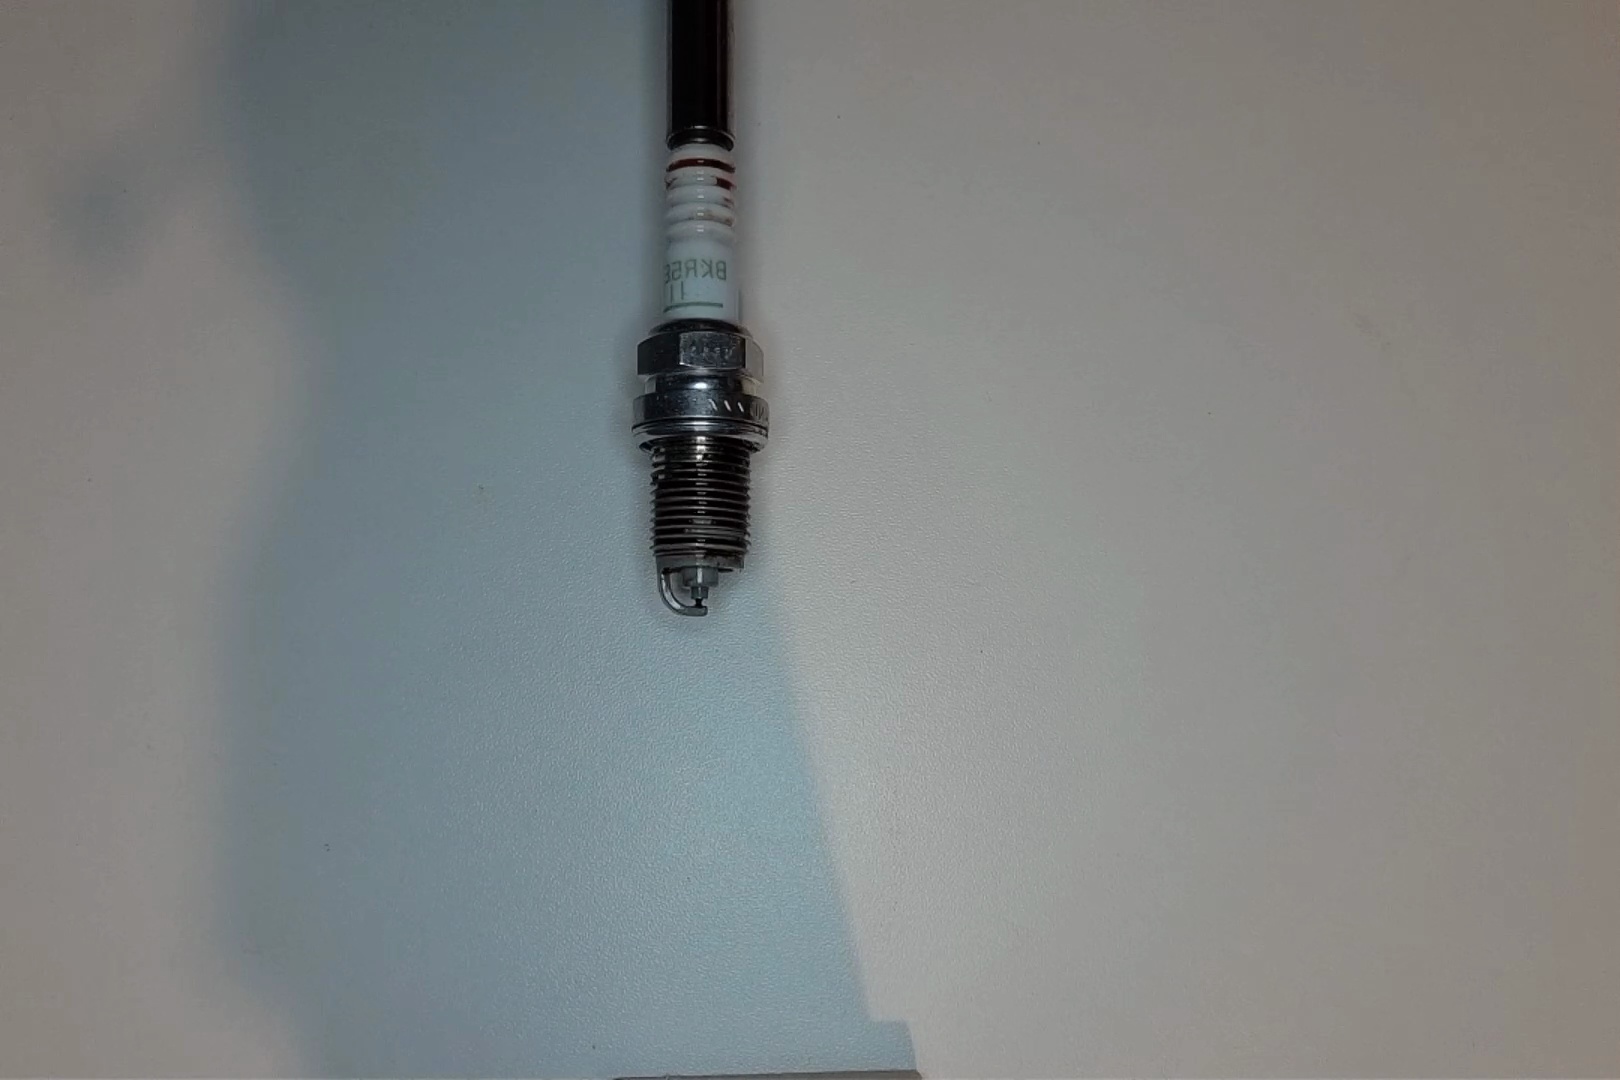
Label: anomaly